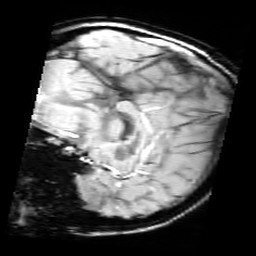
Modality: SWI
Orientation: sagittal
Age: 10
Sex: male
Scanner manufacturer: siemens
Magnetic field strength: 3 T
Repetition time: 0.027 s
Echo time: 0.02 s